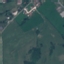
Land use / land cover class: Pasture